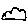
Label: cloud